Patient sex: M
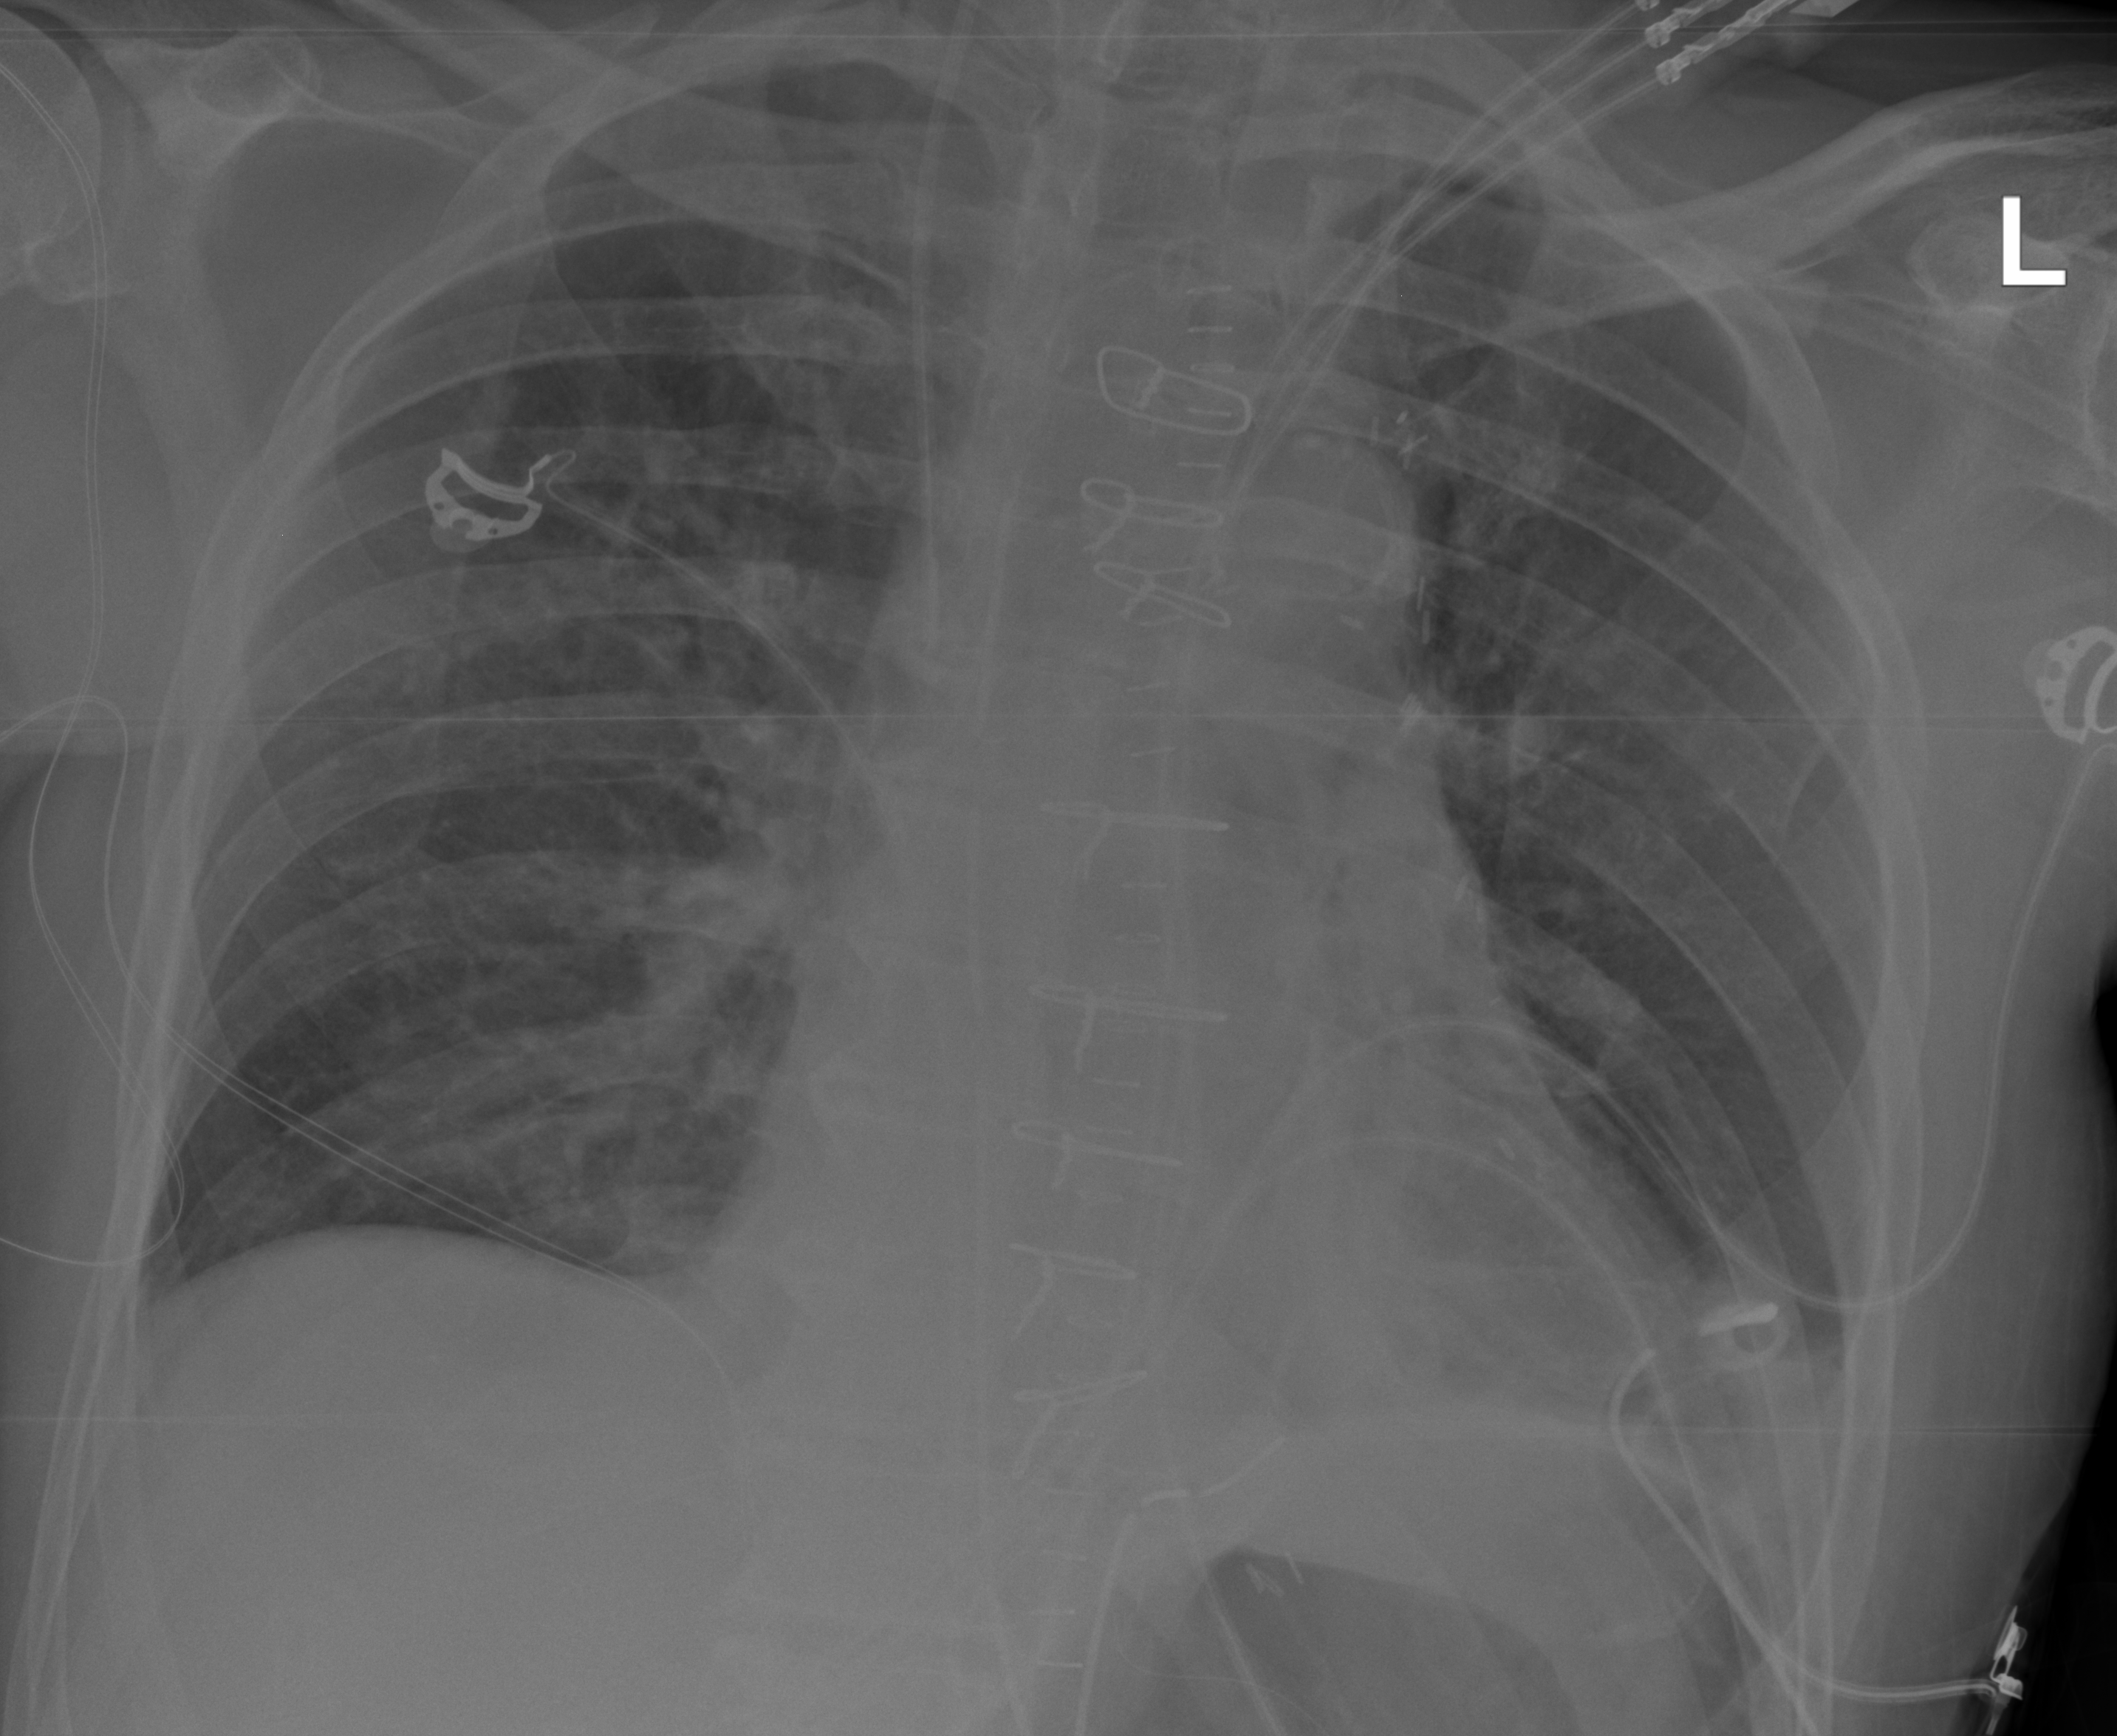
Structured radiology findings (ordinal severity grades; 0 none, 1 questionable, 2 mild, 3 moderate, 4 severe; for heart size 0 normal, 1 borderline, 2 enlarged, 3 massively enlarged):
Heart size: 1
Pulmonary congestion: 2
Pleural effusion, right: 0
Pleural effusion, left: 2
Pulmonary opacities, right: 1
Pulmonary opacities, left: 0
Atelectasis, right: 0
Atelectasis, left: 0